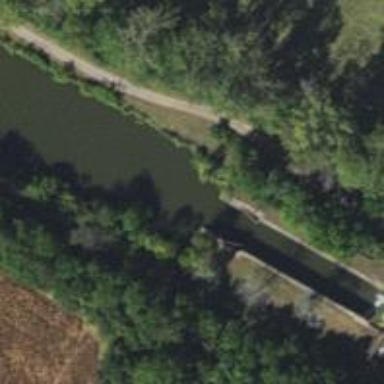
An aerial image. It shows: Lock gate on waterway.